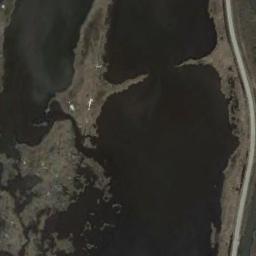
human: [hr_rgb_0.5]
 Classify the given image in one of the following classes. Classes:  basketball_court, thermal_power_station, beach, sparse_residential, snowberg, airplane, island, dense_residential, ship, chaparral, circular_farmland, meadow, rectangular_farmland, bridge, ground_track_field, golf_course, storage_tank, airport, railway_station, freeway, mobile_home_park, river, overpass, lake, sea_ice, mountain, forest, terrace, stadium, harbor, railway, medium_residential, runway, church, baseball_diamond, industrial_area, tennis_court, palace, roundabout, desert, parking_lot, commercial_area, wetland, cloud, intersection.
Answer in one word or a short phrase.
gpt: wetland